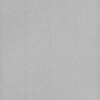
Label: dusty